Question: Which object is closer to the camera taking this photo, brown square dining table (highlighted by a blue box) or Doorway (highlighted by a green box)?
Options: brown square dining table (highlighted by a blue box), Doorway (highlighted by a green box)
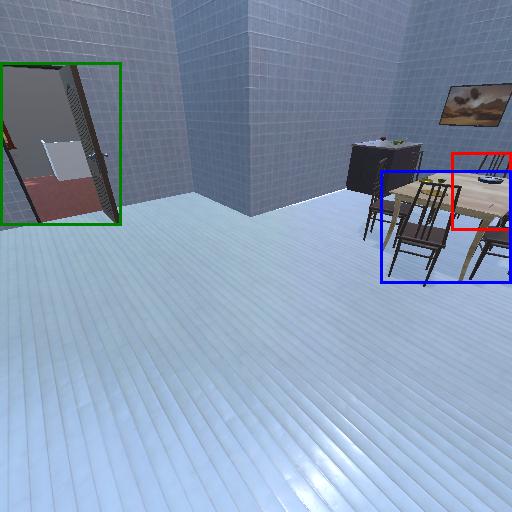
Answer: brown square dining table (highlighted by a blue box)